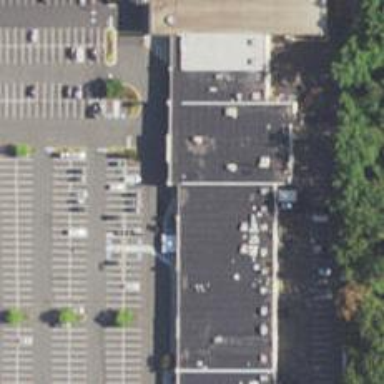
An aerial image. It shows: Car rental facility.